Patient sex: M
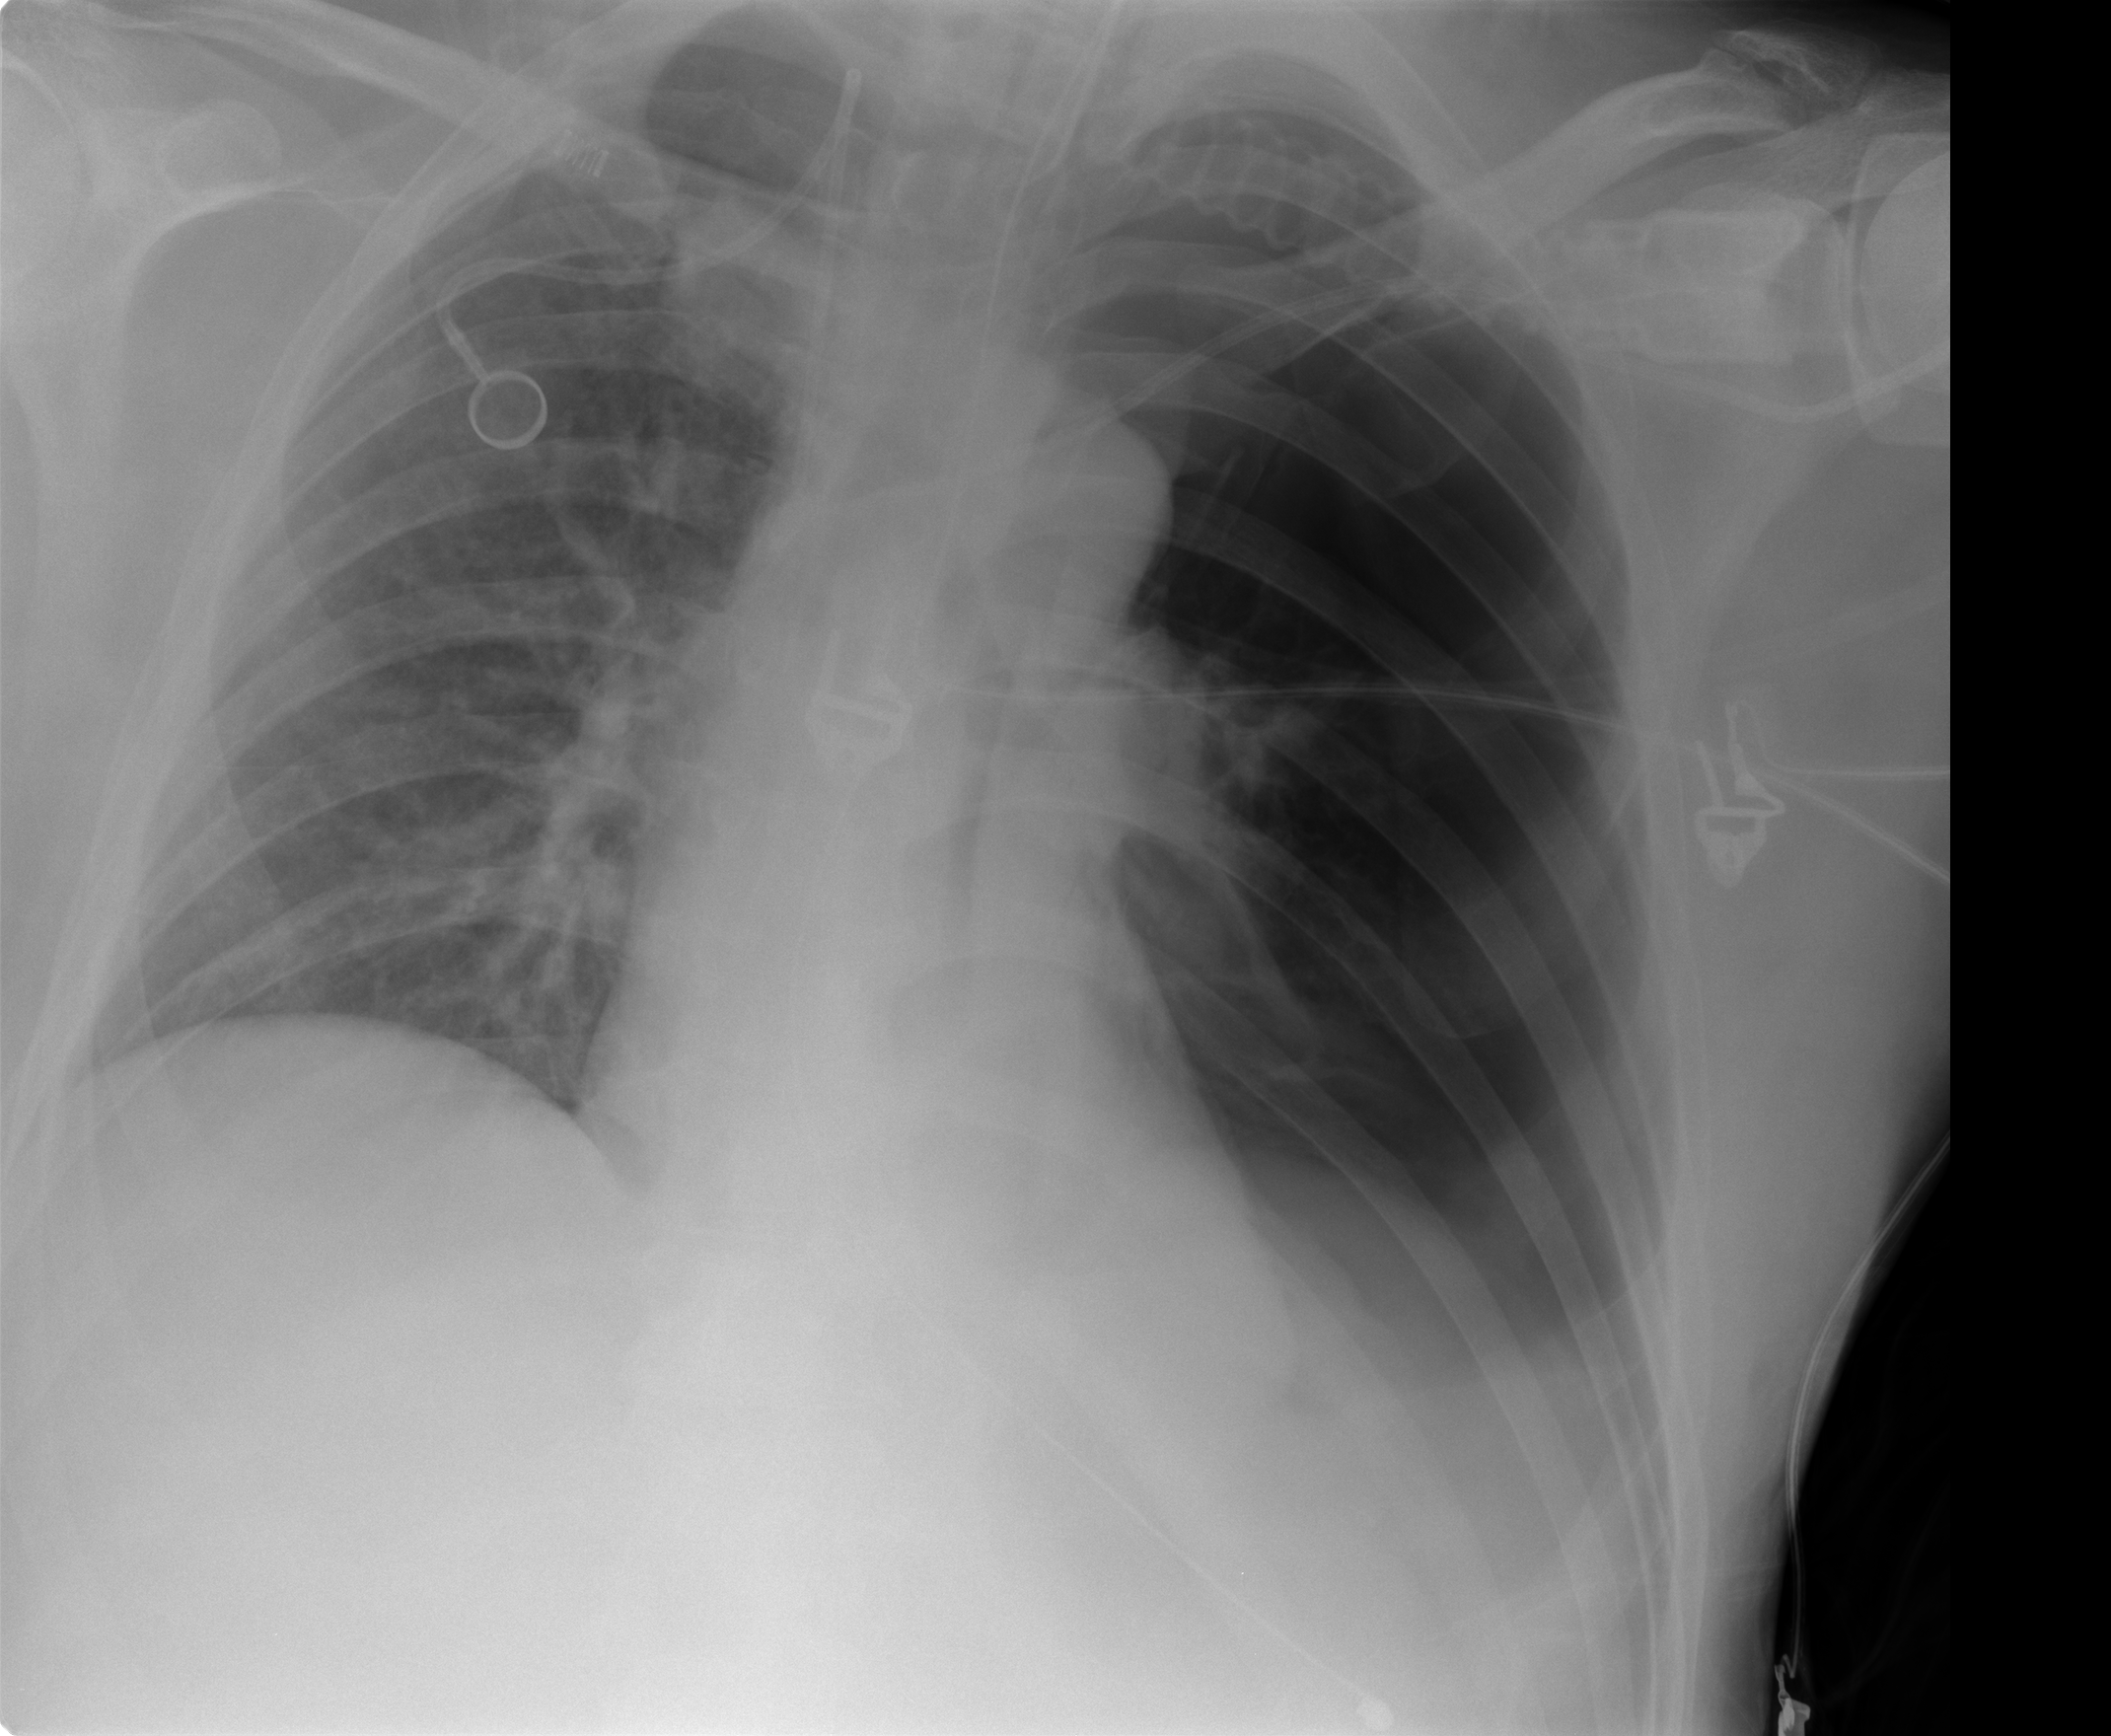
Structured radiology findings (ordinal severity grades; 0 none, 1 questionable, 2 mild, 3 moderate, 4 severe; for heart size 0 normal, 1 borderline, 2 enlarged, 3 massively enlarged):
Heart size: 0
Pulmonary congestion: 2
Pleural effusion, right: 0
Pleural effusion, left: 2
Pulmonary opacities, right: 0
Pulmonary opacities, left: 0
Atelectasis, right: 2
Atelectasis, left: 4